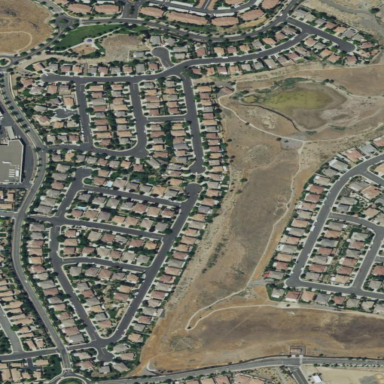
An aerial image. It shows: Residential area composed of single-family homes.